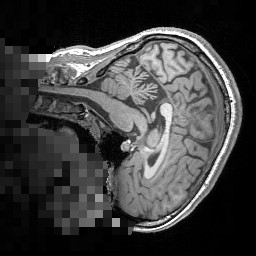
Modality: T1w
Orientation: sagittal
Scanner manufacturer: siemens
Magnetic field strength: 3 T
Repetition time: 1.5 s
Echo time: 0.00291 s